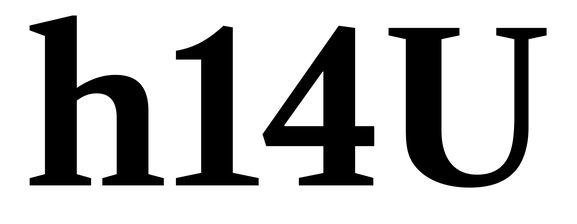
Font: LibreCaslonText_Bold